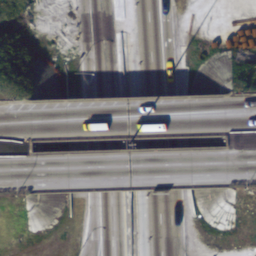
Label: overpass